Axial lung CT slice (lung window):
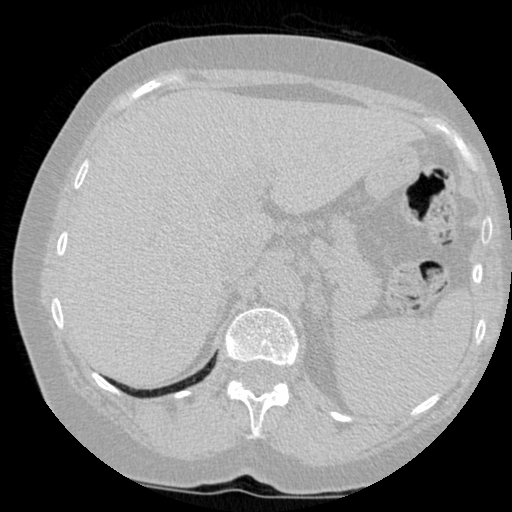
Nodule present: no